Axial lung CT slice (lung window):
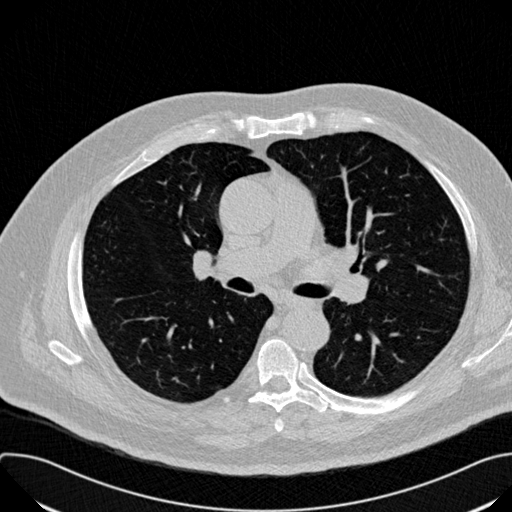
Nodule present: no